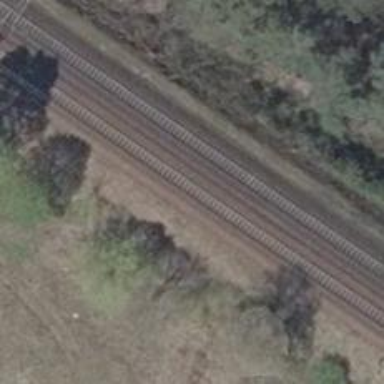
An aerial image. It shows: Railway with electrified contact lines running along embankment.